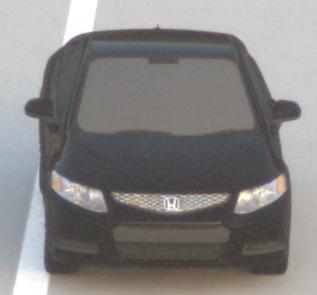
Make: Honda
Model: Civic Limousine 1.8
Detailed model: Civic (IX) Limousine
Model produced from: 2014/05
Model produced until: 2017/06
Doors: 4
Color: black
Road condition: dry road
Daytime: sunrise or sunset
Contrast: low contrast